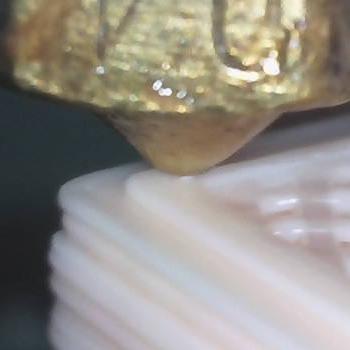
Flow rate: 89%